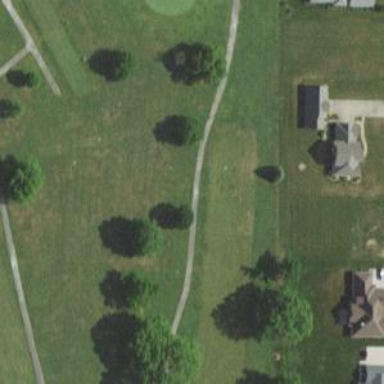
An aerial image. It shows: Footway that serves as golf path.